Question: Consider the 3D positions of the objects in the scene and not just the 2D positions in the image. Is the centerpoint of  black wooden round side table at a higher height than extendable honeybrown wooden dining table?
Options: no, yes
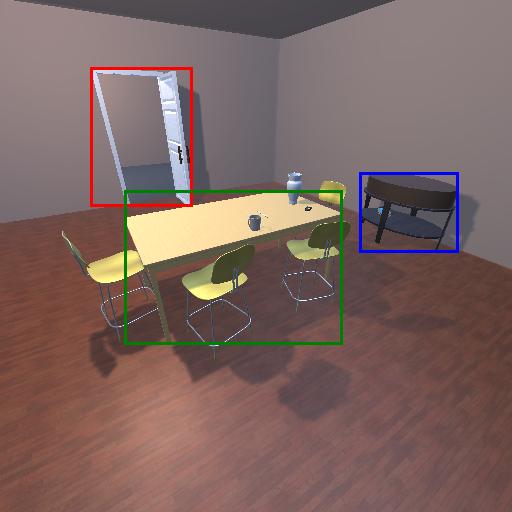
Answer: no